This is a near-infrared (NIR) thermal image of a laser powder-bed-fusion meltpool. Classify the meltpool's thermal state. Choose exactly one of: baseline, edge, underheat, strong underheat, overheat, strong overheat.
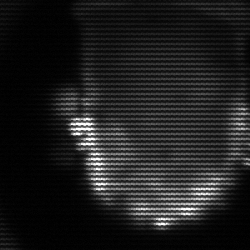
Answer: baseline